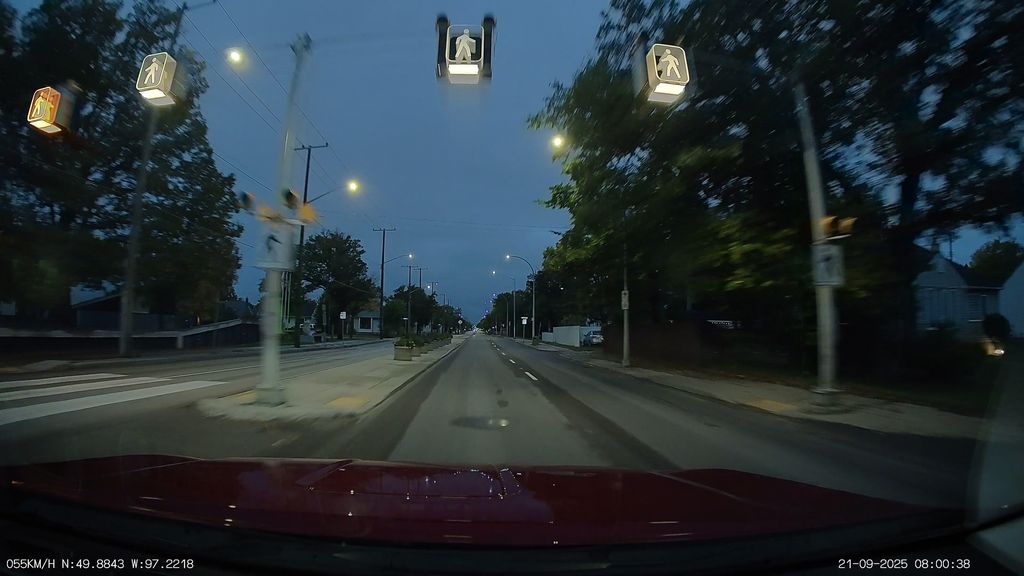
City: winnipeg